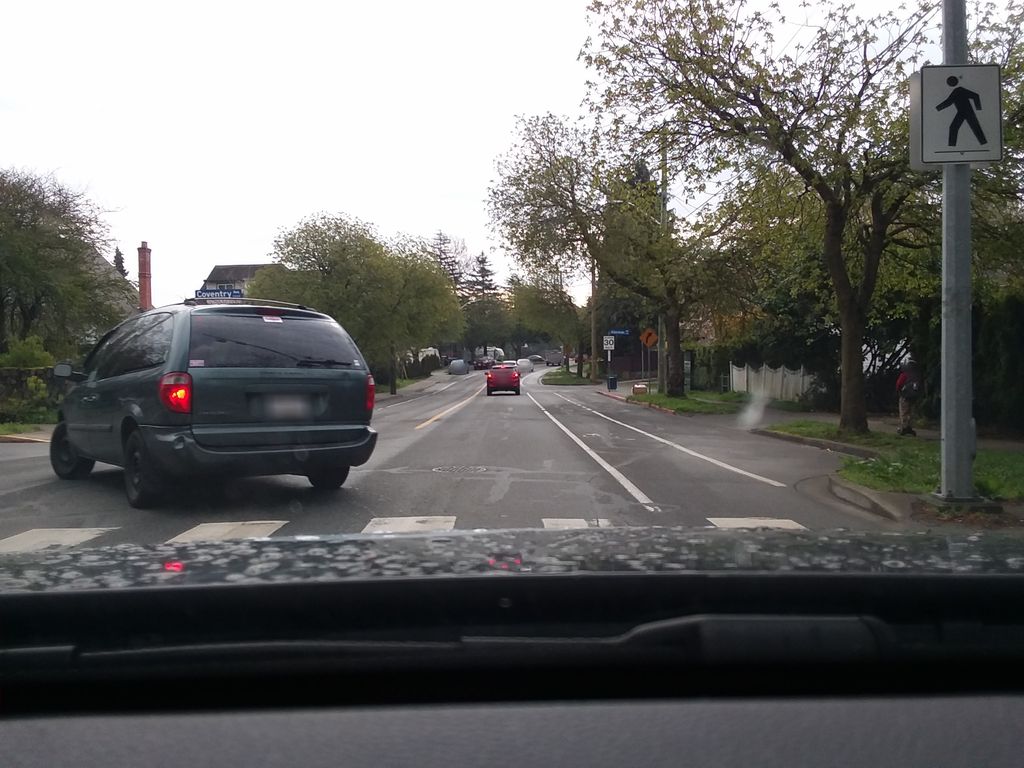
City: victoria